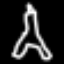
Label: The Eiffel Tower